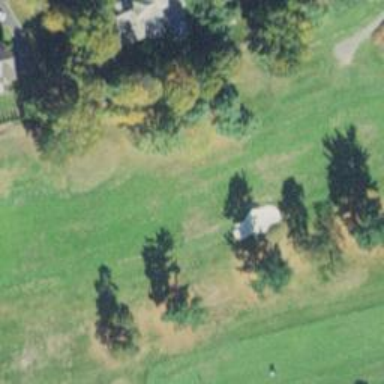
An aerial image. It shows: View of golf hole.